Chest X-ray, AP view. Patient: 23 years old, sex F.
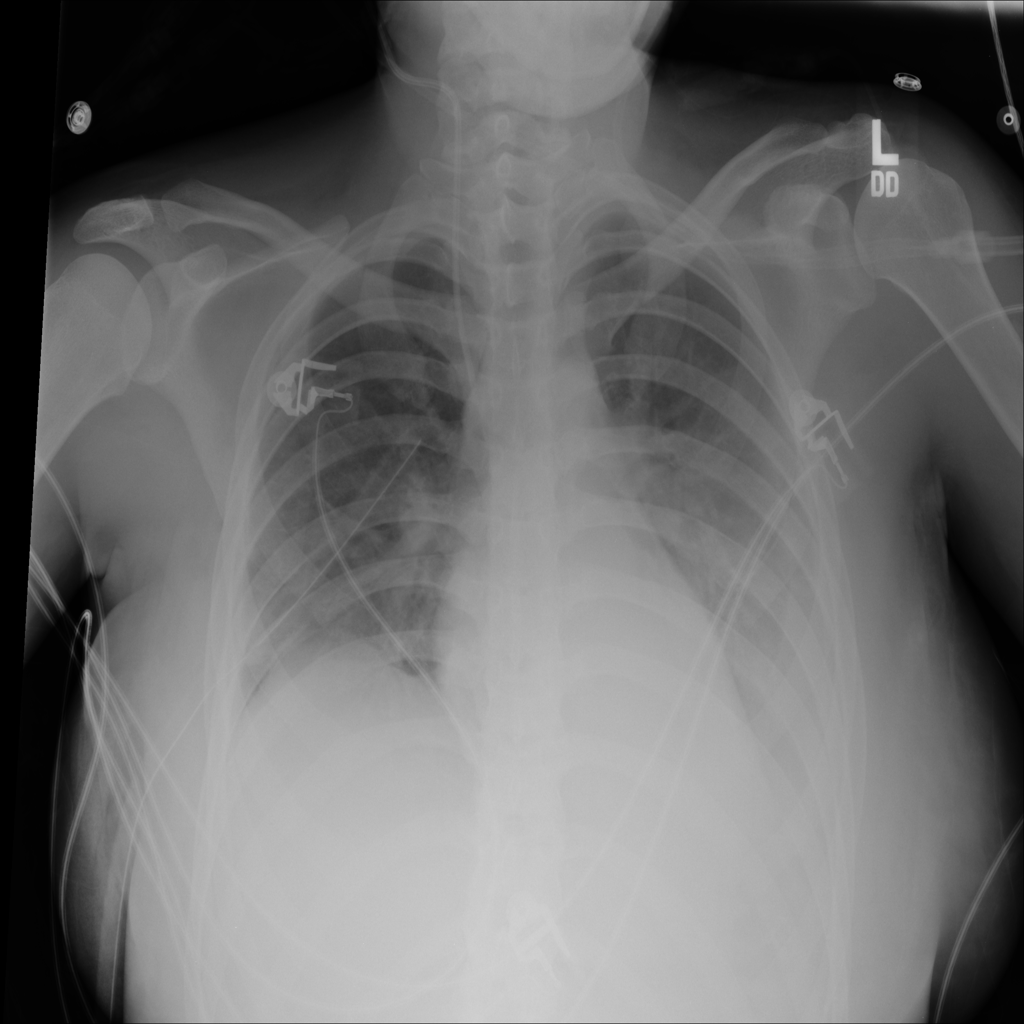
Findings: Atelectasis, Consolidation